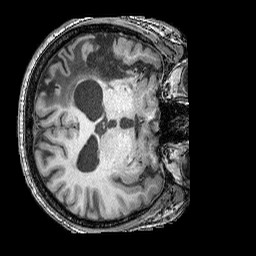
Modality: T1w
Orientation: axial
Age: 52
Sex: male
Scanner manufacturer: siemens
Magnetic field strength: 3 T
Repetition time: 2.25 s
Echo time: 0.00415 s